Field crop: maize
Growth stage: 2
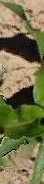
Species: maize